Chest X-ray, AP view. Patient: 52 years old, sex F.
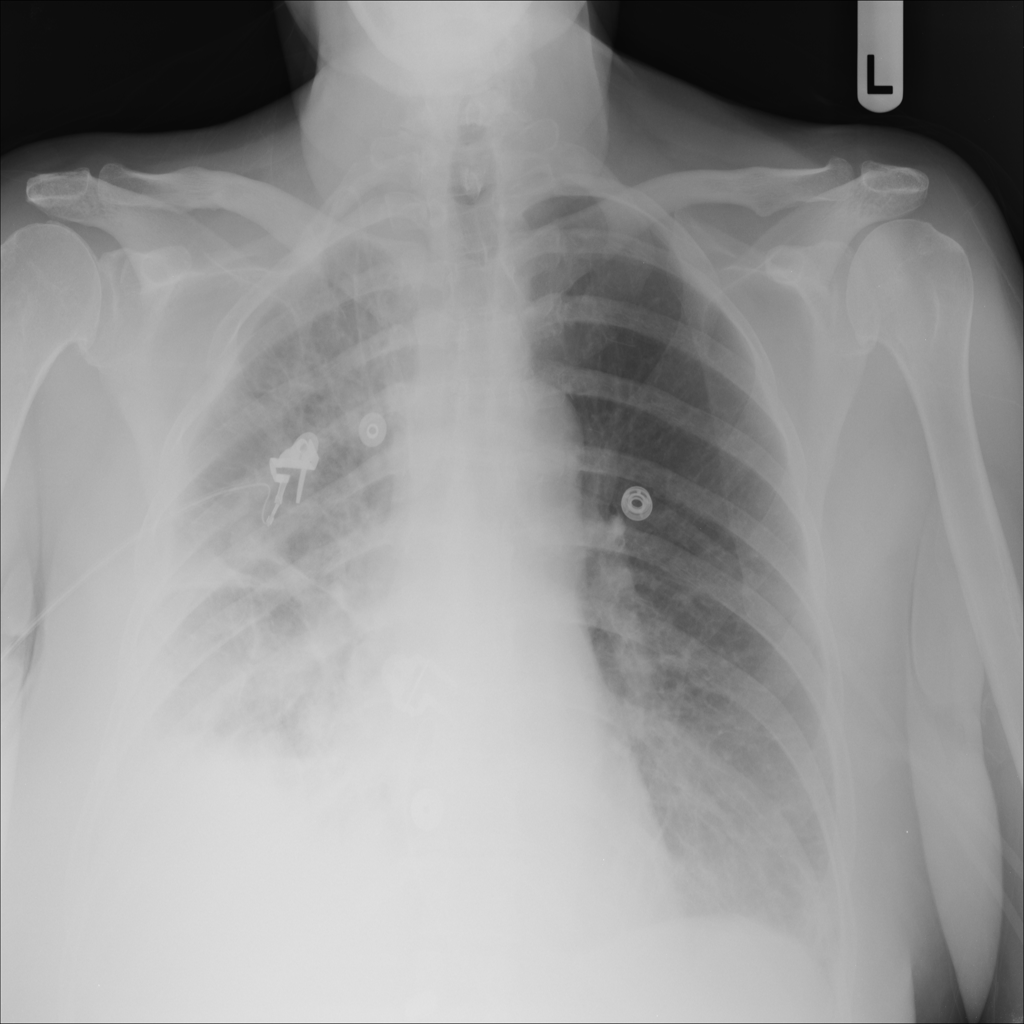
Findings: Effusion